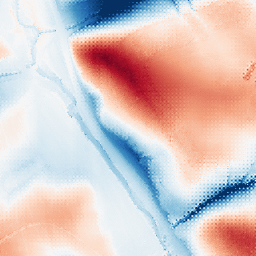
Category: classical
Decomposition family: gaussian_anisotropic
Decomposition parameters: sigma_x: 2
sigma_y: 50
Upsampling method: regularized
Upsampling parameters: scale: 2
lambda_reg: 0.1
Upsampling scale: 2